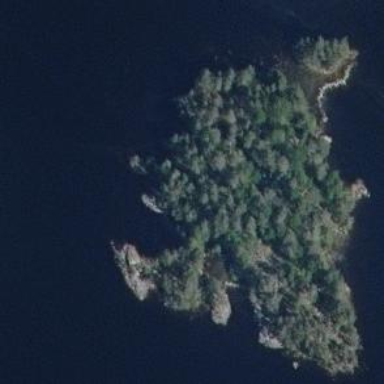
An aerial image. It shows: Islet.